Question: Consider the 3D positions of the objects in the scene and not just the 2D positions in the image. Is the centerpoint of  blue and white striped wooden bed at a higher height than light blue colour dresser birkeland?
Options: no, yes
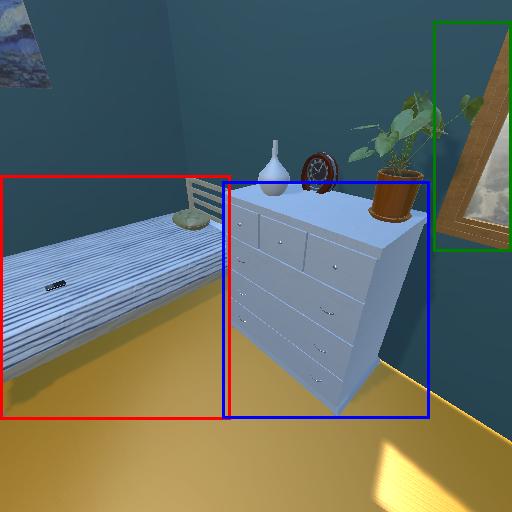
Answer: no